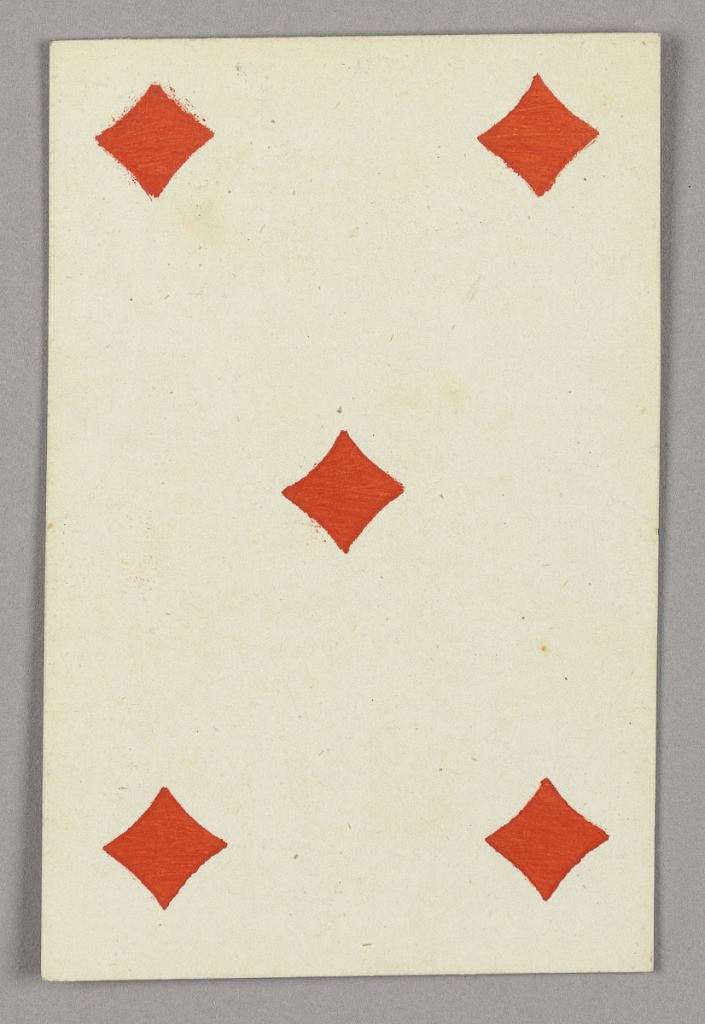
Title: Five of Diamonds from Set of "Jeu Imperial–Second Empire–Napoleon III" Playing Cards
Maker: B.P. Grimaud, Paris, France
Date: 1858
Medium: Lithograph on glazed paper
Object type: Playing Card
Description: Five of Diamonds from Set of "Jeu Imperial-Second Empire-Napoleon III" Playing Cards.